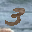
Label: 3